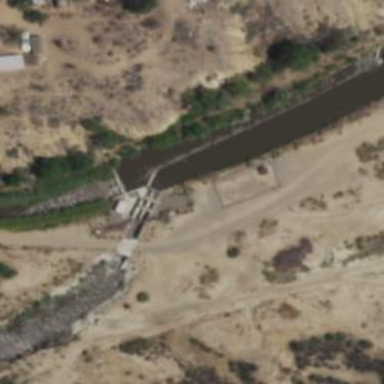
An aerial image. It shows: Weir in waterway.